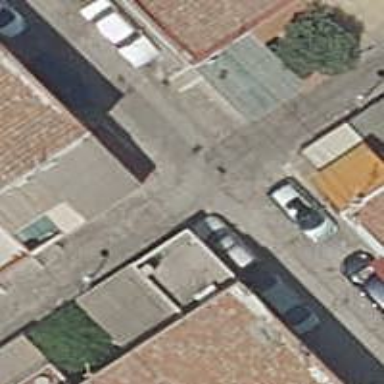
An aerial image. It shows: Living street.